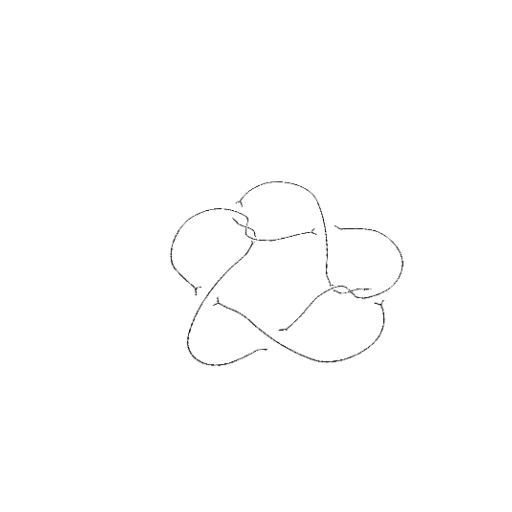
Crossing number: 9